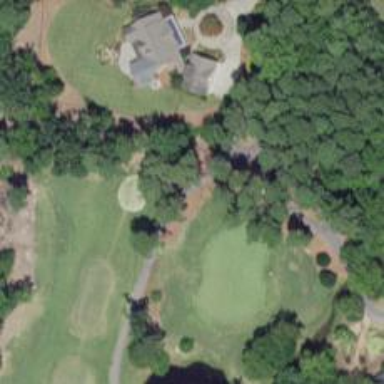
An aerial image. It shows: Footway that doubles as golf path.